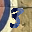
Label: 3